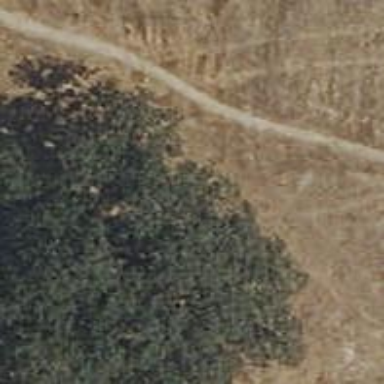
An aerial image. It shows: Evergreen broadleaved tree.